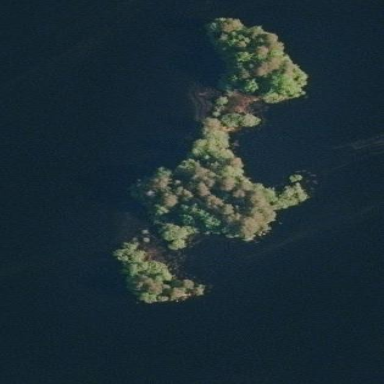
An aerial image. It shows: Island.